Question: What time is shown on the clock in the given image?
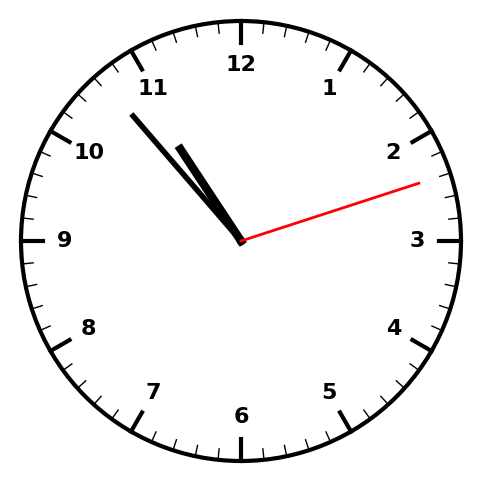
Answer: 10:53:12